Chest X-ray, AP view. Patient: 35 years old, sex F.
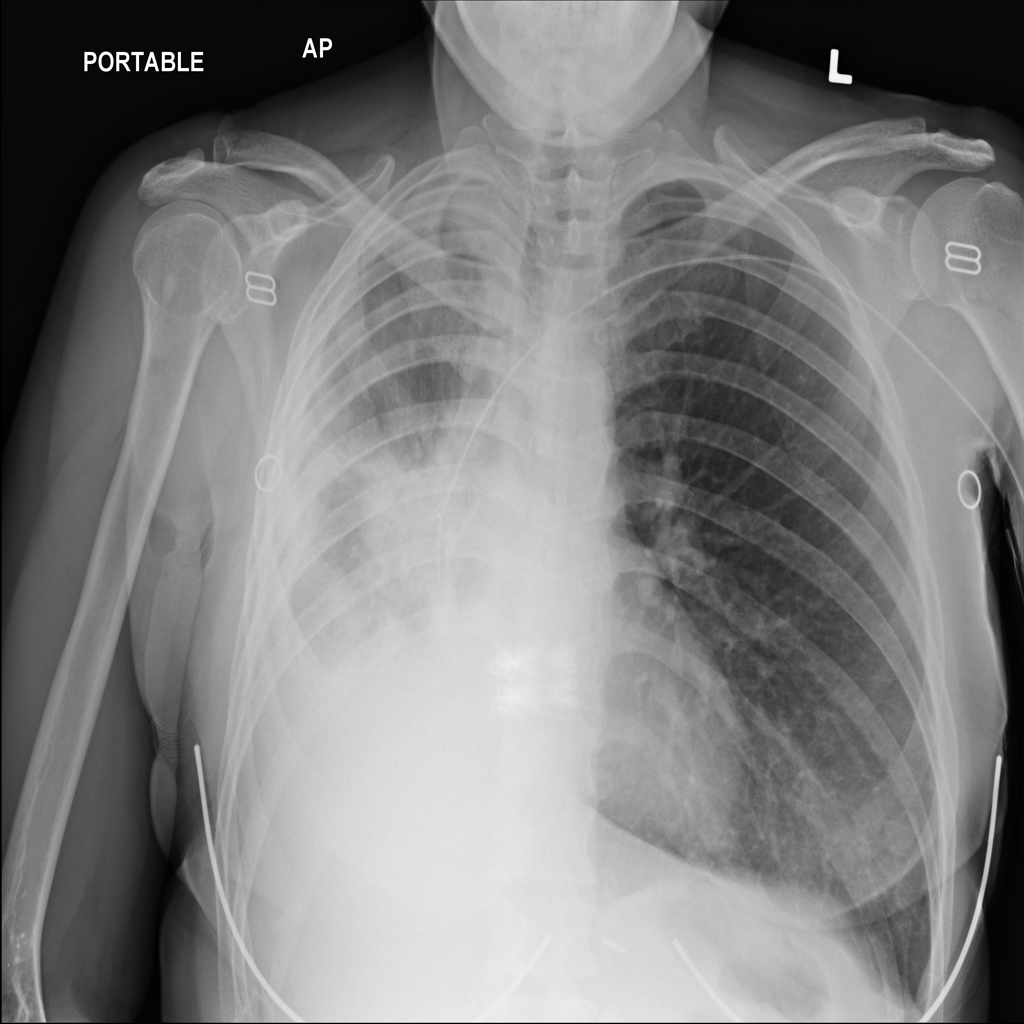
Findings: No Finding